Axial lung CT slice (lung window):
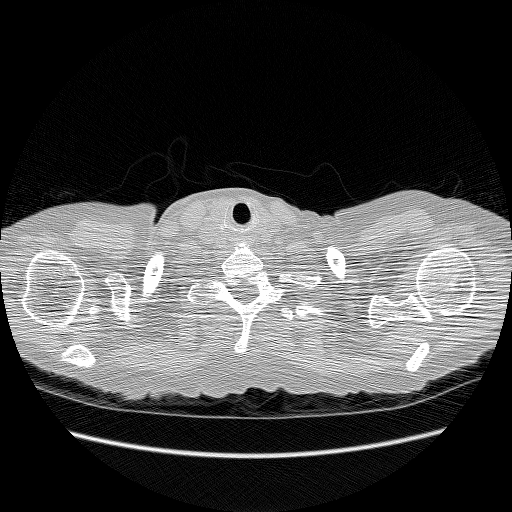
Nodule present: no